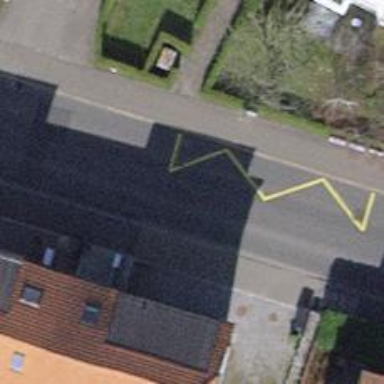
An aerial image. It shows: Bus stop equipped with public transport stop position.